Question: How do I implement a box plot graph on Android like this? It seems to be similar to CandleStick Chart of MPAndroidChart. Is there any other good way?

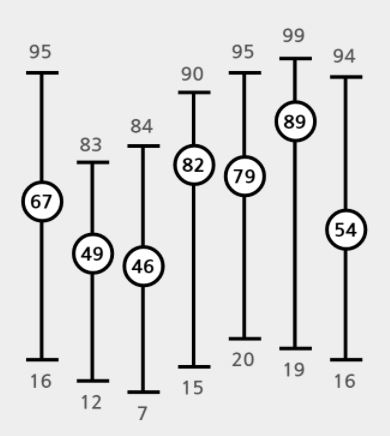
Answer: The CandleStickChart is the closest match to your requirement for that library in MPAndroidChart although you could have a look at the other chart libraries <URL>
to see if there is anything closer.
The CandleStickChart from MPAndroidChart looks like this:<URL>
<URL> in the example GitHub project is a good start for you to base your implementation.
If you need to customise the appearance of the chart further (e.g., to use circles instead of boxes) you will need to write a custom renderer. See <URL> for how to do that.